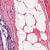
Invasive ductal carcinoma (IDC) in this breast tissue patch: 0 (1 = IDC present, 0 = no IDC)